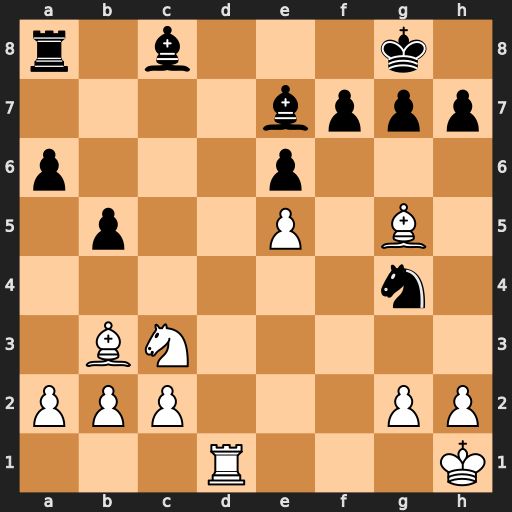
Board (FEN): r1b3k1/4bppp/p3p3/1p2P1B1/6n1/1BN5/PPP3PP/3R3K
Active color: w
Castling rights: -
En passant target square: -
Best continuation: Bxe7 Nf2+ Kg1 Nxd1 Nxd1